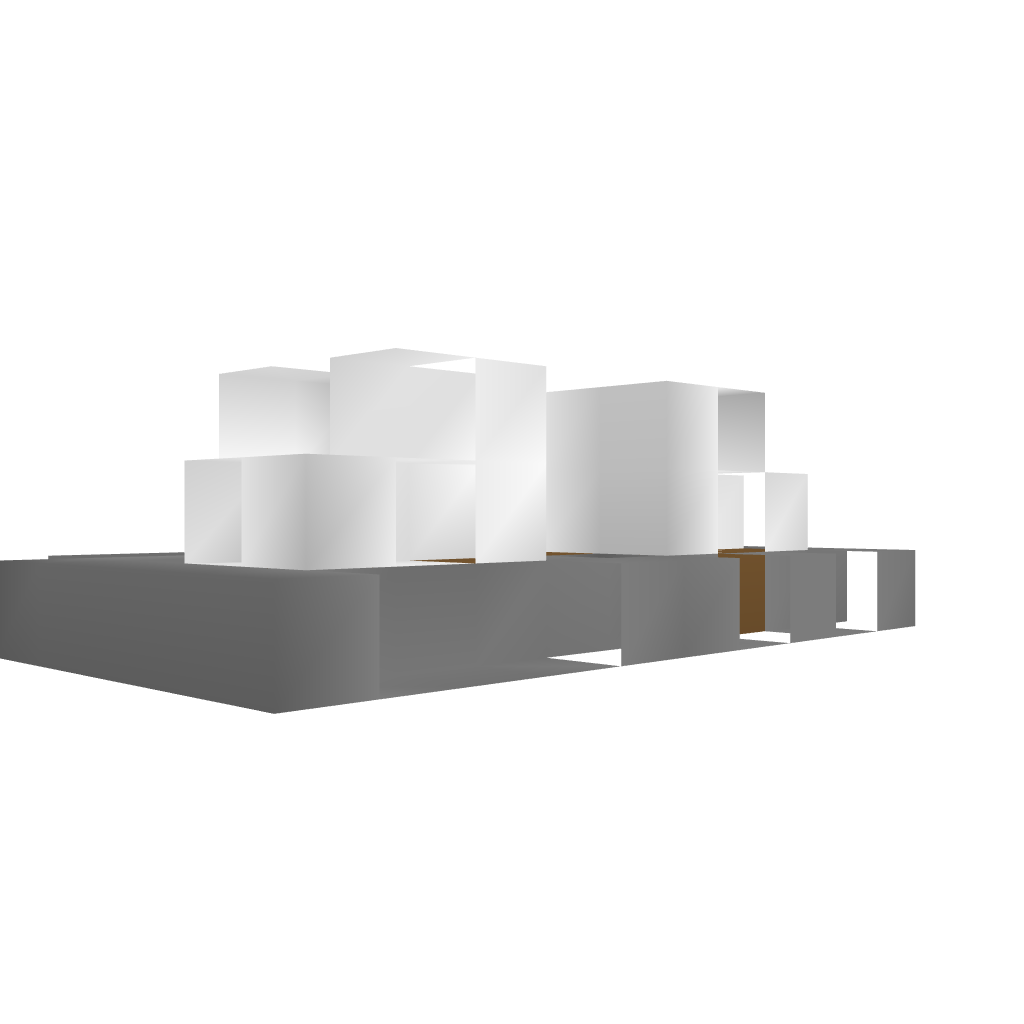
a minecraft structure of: simple piston door bad low quality